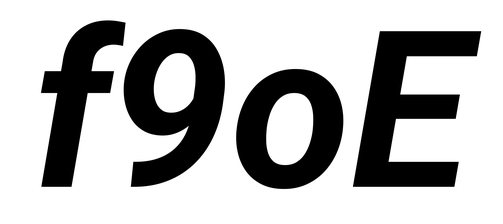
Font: Roboto-Italic_Bold_Italic